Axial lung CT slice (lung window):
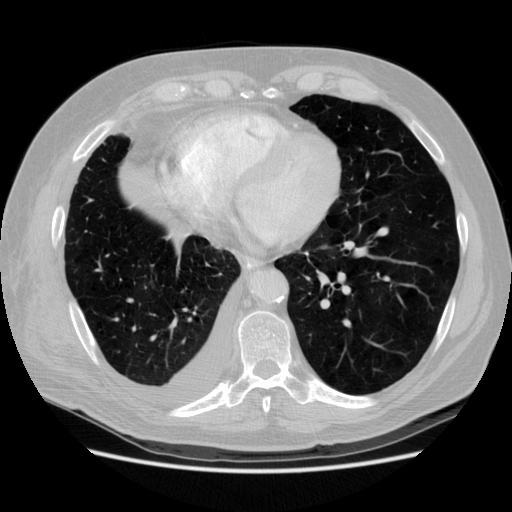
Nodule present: no